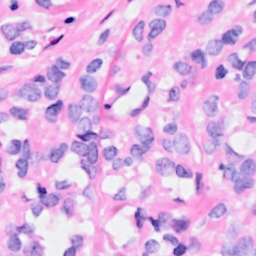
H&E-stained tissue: Breast